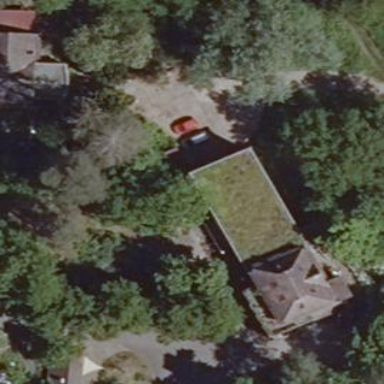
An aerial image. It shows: Detached building.